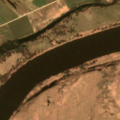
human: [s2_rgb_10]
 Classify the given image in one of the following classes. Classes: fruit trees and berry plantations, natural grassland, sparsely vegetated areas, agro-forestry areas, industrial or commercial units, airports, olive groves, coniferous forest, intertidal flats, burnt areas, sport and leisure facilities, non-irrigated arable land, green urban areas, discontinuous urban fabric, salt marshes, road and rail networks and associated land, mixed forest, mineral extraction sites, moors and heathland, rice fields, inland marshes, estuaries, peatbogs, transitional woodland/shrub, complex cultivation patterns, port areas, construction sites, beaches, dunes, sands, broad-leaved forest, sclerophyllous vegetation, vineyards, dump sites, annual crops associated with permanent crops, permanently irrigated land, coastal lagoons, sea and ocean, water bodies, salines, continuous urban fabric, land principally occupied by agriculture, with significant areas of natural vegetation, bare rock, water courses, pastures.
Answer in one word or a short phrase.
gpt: non-irrigated arable land, pastures, land principally occupied by agriculture, with significant areas of natural vegetation, water courses